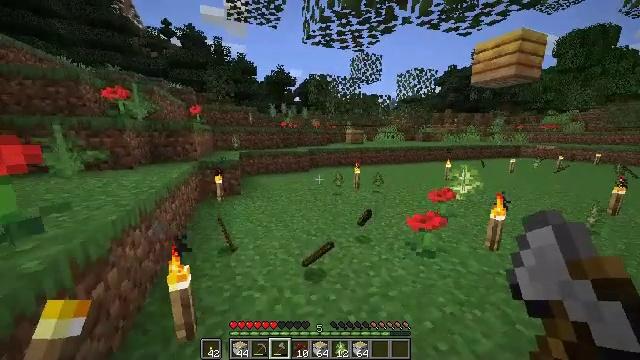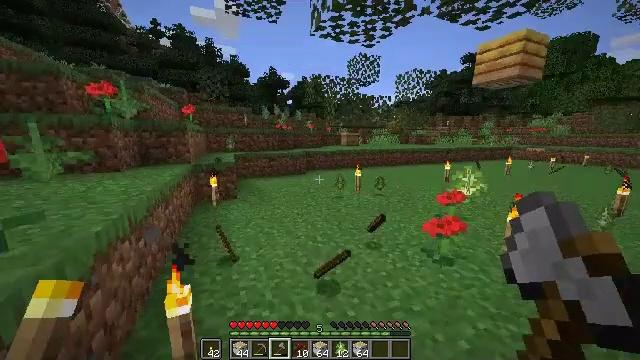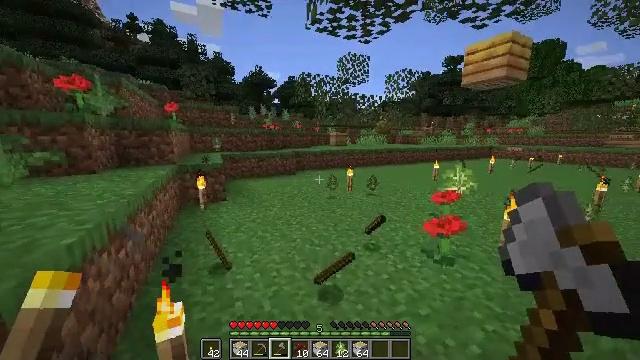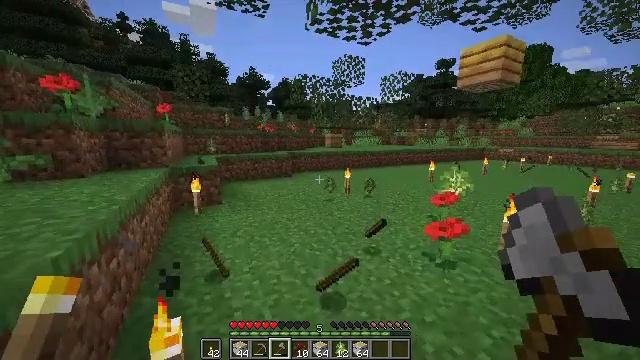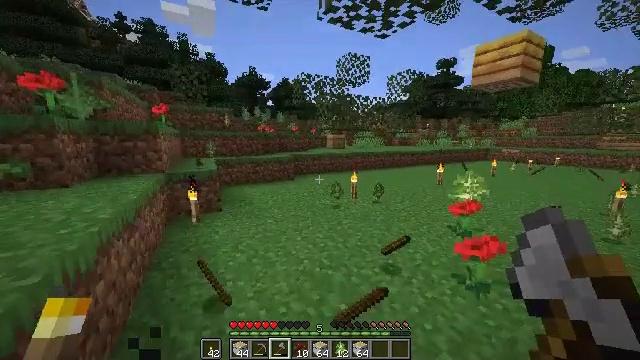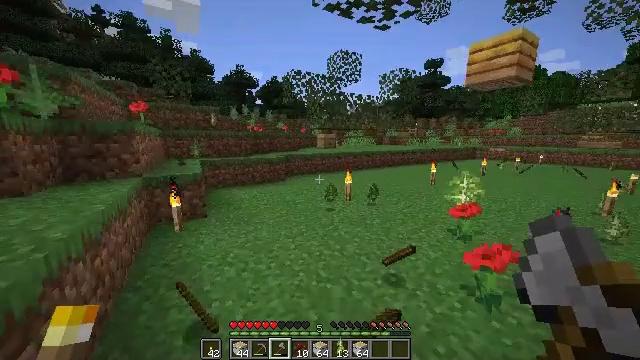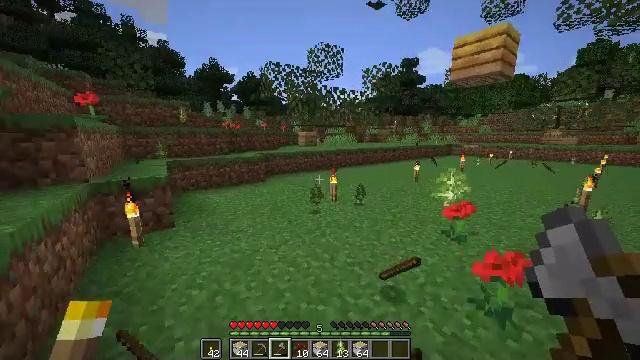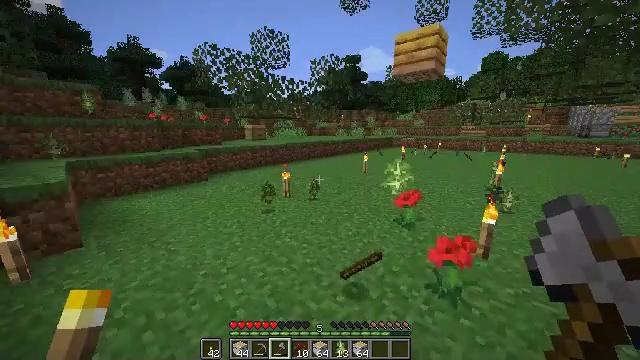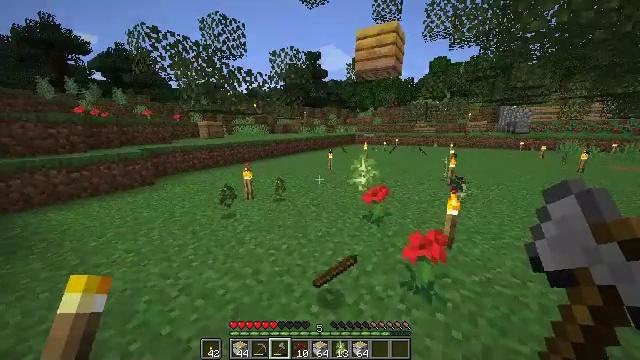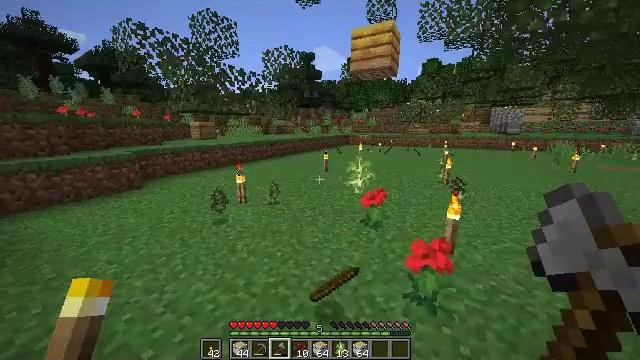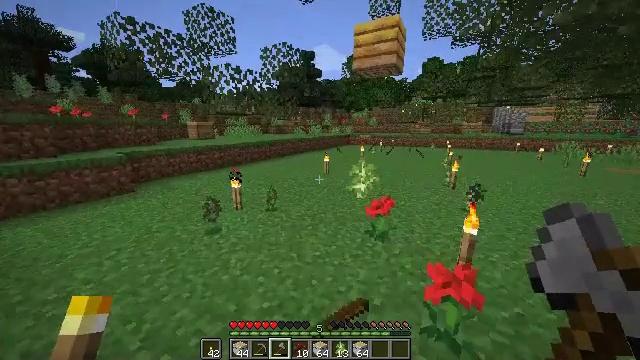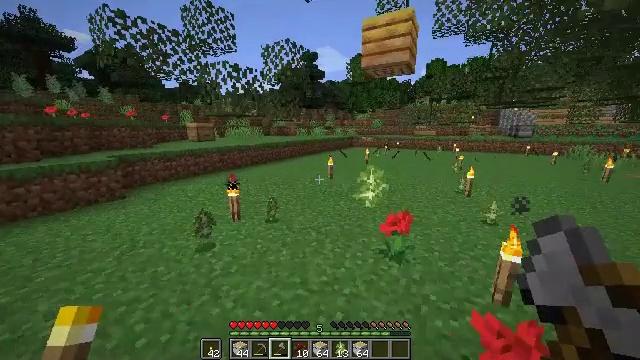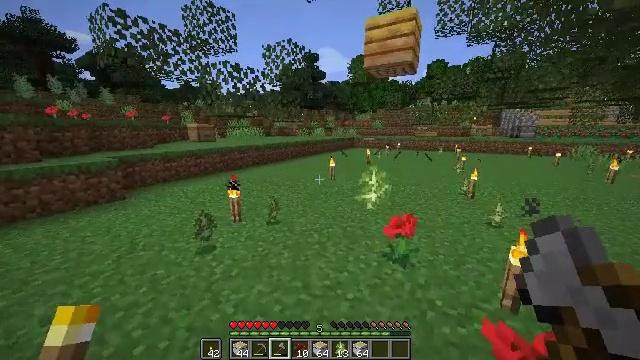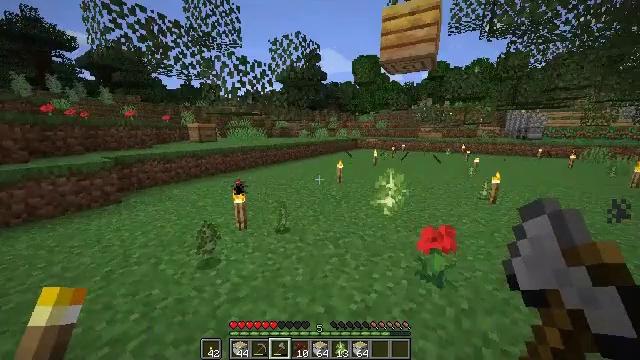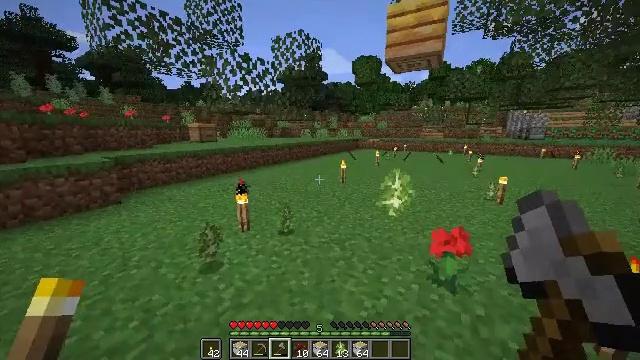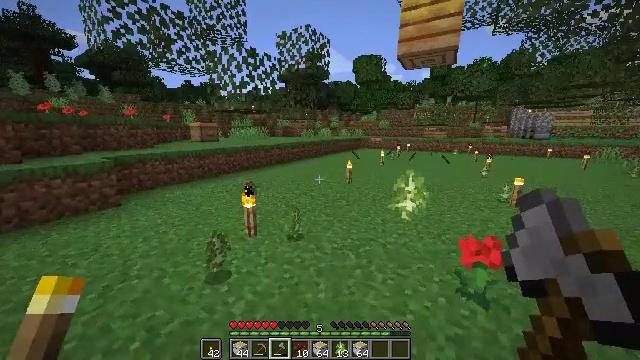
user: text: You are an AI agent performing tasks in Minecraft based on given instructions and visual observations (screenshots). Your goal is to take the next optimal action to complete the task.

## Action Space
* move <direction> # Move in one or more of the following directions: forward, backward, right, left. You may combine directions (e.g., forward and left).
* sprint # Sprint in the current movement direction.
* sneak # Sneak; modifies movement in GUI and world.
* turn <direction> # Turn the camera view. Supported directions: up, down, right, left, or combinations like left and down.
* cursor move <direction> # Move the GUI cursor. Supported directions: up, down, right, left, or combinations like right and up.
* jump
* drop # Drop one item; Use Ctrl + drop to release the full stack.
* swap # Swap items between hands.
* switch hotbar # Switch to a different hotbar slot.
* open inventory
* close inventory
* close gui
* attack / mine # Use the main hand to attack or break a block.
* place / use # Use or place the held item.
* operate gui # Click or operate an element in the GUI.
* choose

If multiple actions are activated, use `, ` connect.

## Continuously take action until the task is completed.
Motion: motion action
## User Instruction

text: Harvest the birch sapling for later use.
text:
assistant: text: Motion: move forward and move left, turn right
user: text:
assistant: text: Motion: move forward and move left, turn right
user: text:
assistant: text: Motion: move forward, turn right
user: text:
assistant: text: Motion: move forward
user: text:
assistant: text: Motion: move forward, turn right
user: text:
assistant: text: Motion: move forward, turn right
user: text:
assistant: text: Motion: move forward, turn right and down
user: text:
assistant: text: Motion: move forward, turn right
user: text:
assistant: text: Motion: move forward, turn right
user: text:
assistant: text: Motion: move forward
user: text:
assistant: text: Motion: move forward and move left
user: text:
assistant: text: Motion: move forward and move left
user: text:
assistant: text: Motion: move forward and move left
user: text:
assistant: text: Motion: move forward and move left
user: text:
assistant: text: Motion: move forward and move left
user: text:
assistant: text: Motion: move forward and move left
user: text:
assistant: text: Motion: move forward and move left
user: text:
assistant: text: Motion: move forward and move left, turn right
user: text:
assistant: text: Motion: move forward and move left, turn right
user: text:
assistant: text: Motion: move forward and move left, turn right
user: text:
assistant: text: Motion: move forward and move left, turn right and up
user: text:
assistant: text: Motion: move forward, turn right and up
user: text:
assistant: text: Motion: move forward, turn right and up
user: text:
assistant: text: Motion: move forward, turn right
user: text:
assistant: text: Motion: move forward, turn right
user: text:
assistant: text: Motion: move forward, turn right
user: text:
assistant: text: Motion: move forward, turn right and up
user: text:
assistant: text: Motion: move forward, turn right and up
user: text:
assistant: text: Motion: move forward
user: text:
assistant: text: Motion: move forward